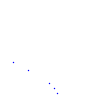
Particle: kaon